Brain MRI, t2w sequence, axial 2D slice.
Patient: age 43, sex M, weight 95 kg, height 1.95 m
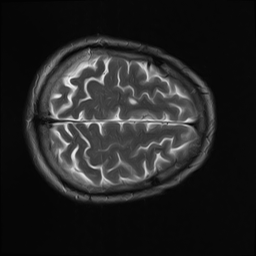